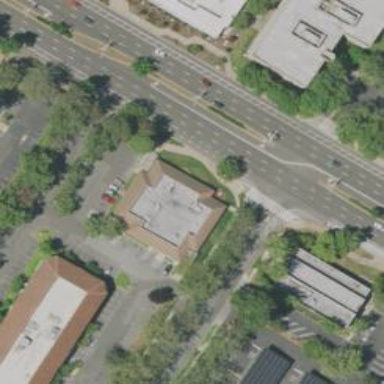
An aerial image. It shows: Office building.